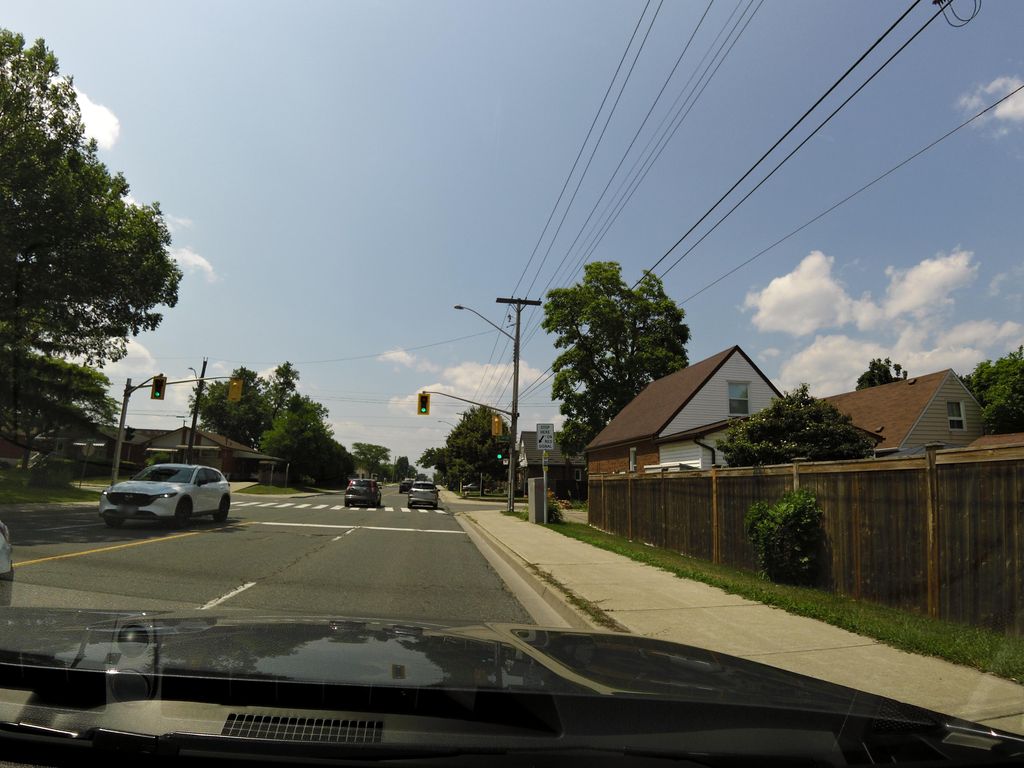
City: hamilton